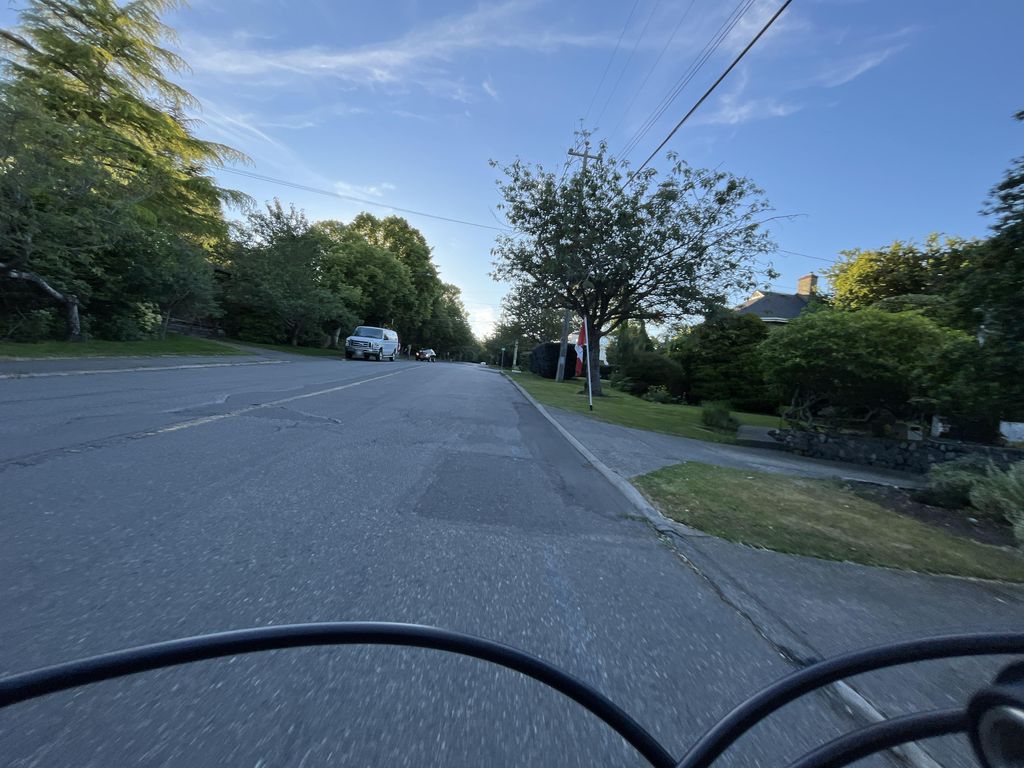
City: victoria